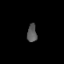
Tissue: prostate
Cell type: T cells
Senescence score: 0.8227
Nuclear area (px): 173
Mean DAPI intensity: 88.301